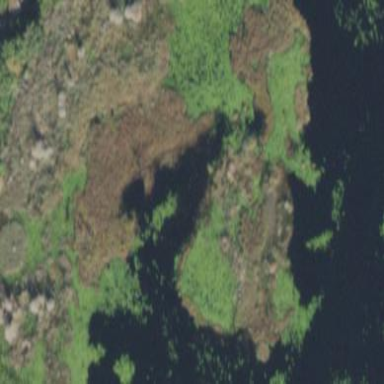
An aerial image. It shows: Wetland area.